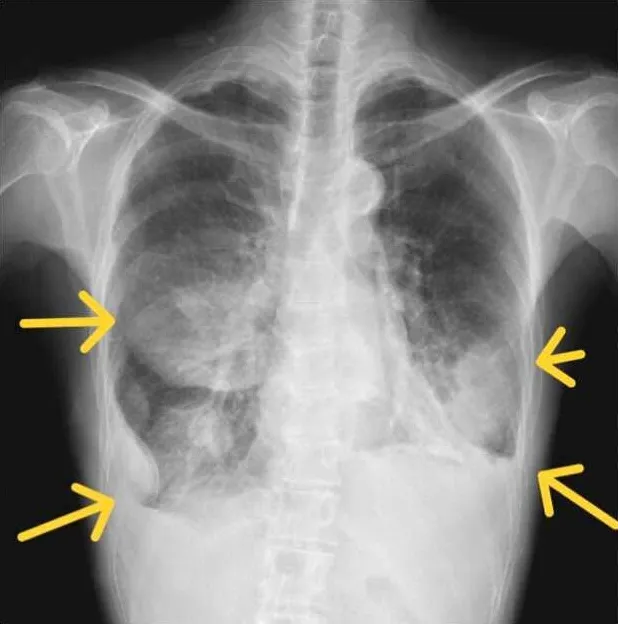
Chest radiograph on admission. That revealed the lungs were hypolucent bilaterally, with dullness of the costophrenic angle (yellow arrows).
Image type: radiology (x_ray)